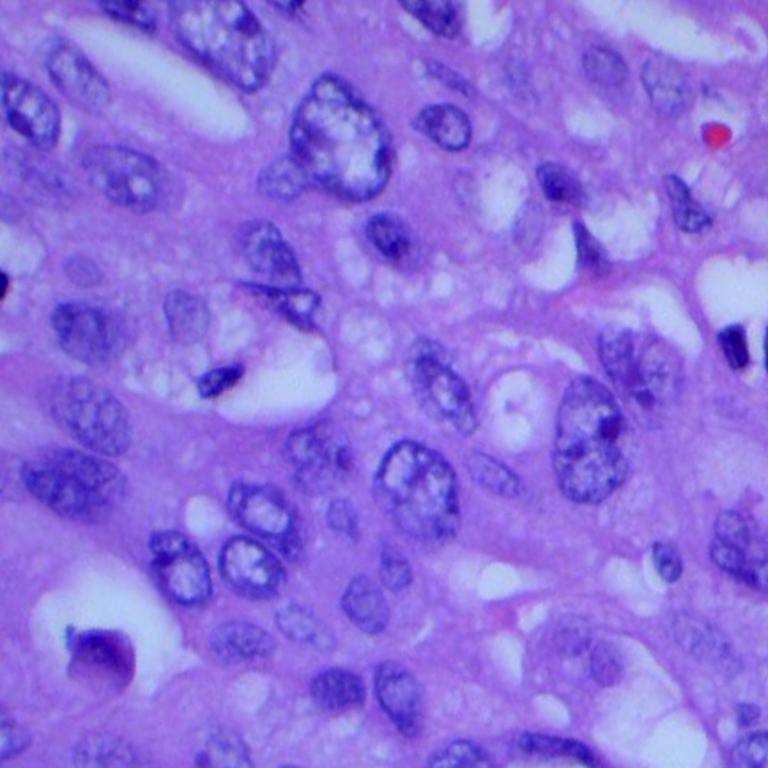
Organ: lung
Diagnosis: adenocarcinomas